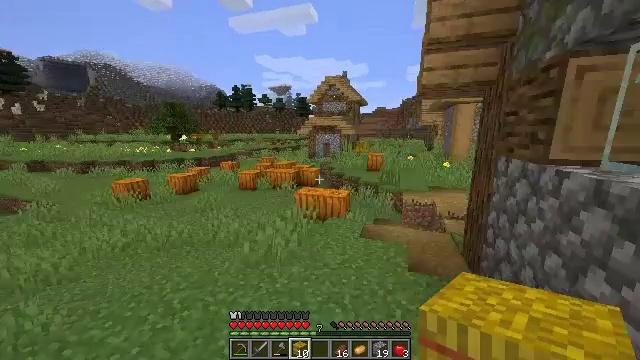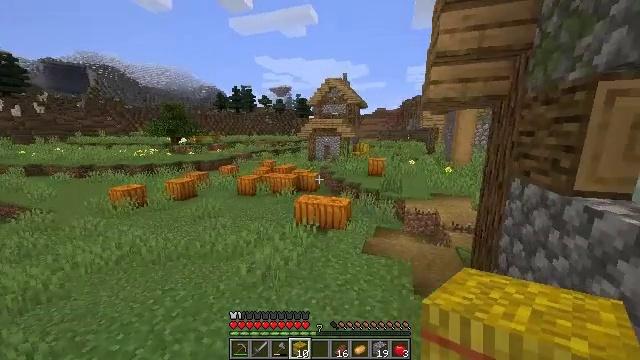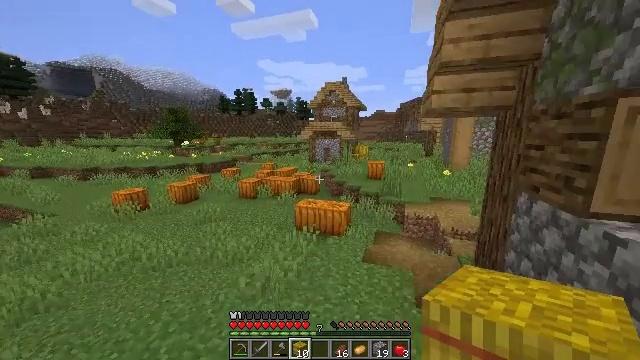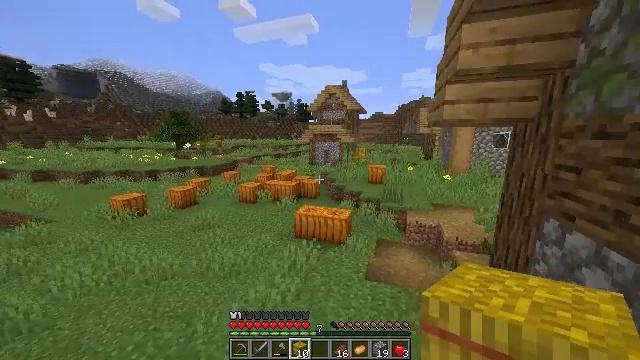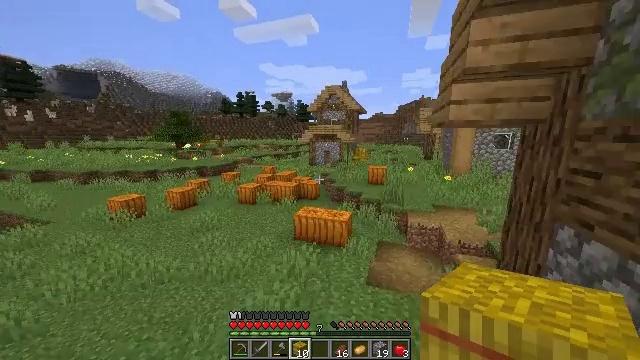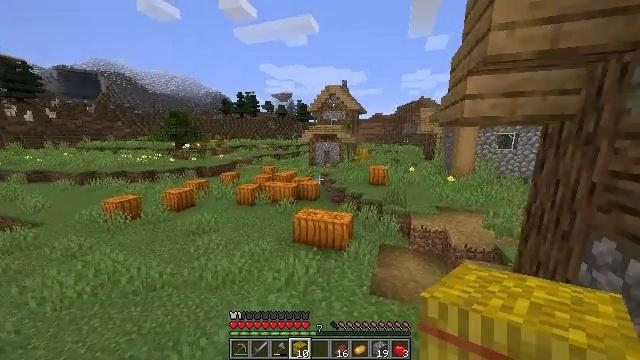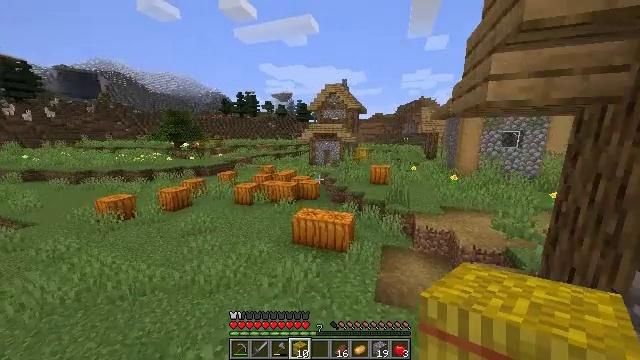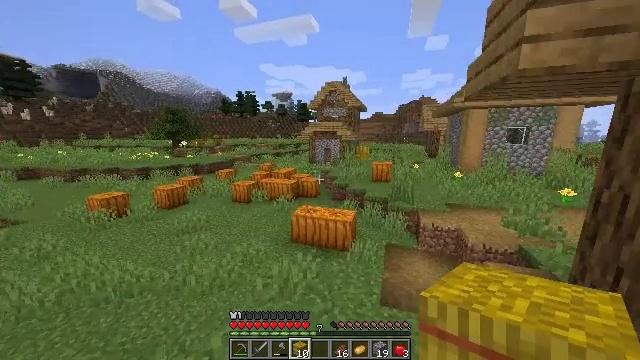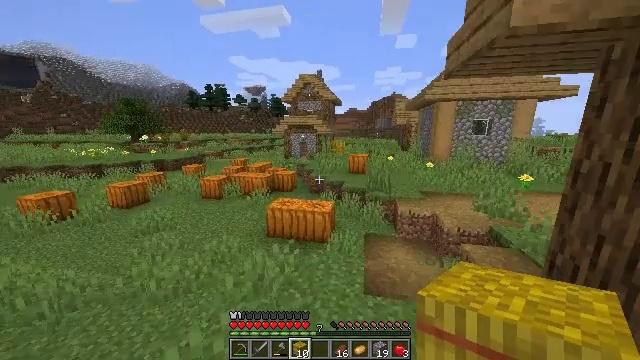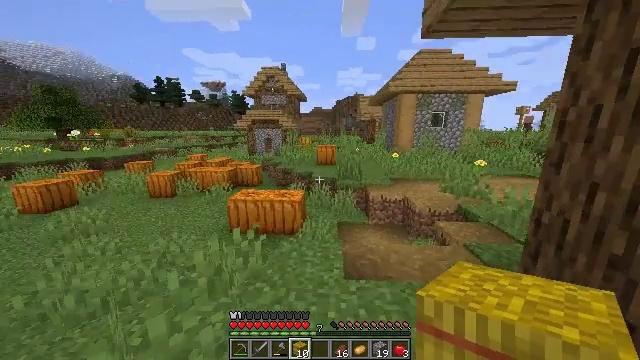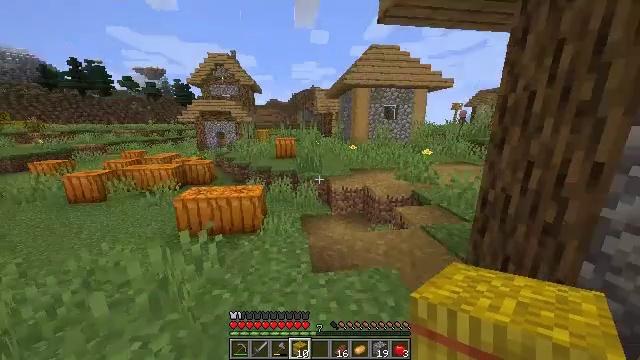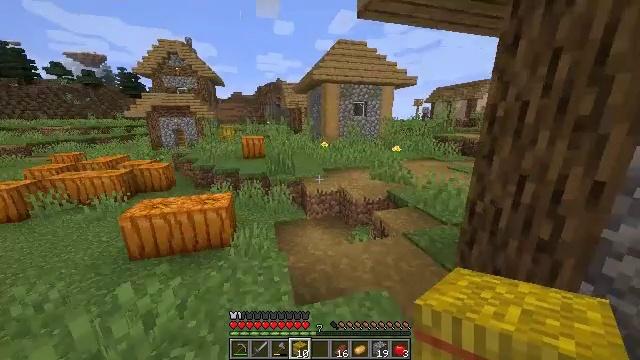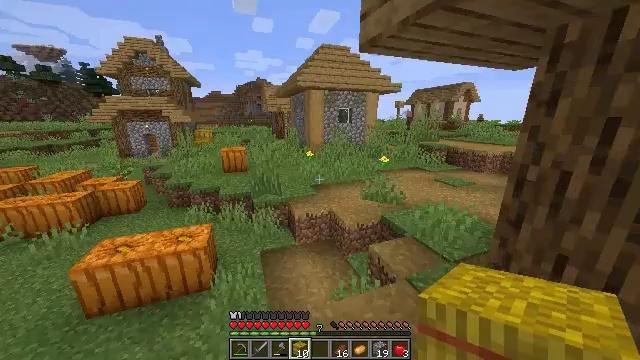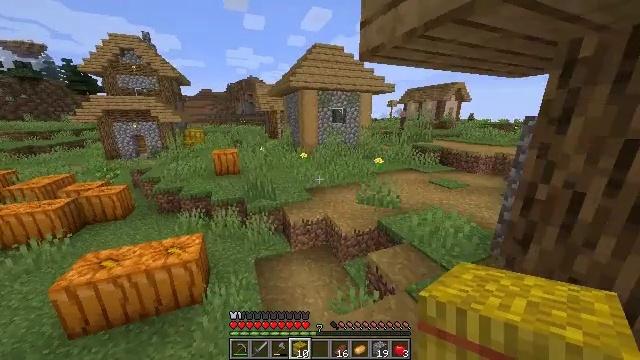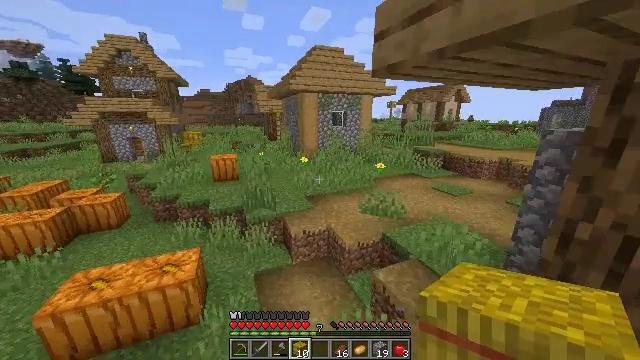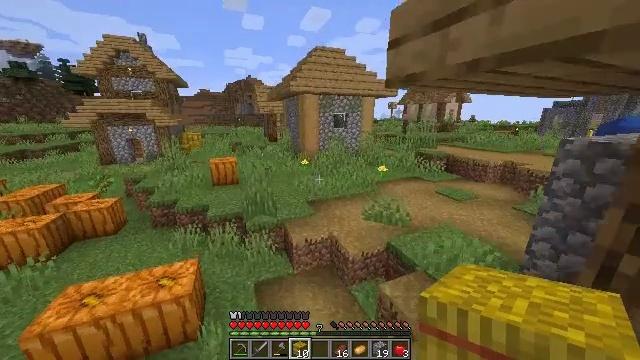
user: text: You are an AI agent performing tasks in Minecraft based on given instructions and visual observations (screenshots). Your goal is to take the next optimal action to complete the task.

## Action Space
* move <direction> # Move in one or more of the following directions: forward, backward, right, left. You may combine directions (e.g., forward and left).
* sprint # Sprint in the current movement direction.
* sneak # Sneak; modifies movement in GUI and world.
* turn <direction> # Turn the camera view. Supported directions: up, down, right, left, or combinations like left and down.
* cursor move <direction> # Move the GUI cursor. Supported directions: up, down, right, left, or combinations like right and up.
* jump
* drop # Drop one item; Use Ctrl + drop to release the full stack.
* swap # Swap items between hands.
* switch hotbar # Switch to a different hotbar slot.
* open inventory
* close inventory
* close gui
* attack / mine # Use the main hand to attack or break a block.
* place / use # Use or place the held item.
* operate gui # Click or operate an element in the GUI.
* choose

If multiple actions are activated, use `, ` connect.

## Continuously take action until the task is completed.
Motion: motion action
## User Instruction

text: Collect a hay block for crafting.
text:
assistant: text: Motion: move forward, sprint, jump
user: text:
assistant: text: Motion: move forward, sprint, jump
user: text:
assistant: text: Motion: move forward, sprint, jump
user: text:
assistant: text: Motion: move forward, sprint, jump
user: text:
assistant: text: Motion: move forward, sprint, jump
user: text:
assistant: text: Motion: move forward, sprint, jump
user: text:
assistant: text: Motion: move forward, sprint, jump
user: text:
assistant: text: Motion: move forward, sprint, turn right and down, jump
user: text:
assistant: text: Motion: move forward, sprint, turn right, jump
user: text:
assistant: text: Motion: move forward, sprint, turn right and down, jump
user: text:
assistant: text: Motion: move forward, sprint, turn right and down, jump
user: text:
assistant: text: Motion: move forward, sprint, turn right, jump
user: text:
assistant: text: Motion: move forward, sprint, turn right, jump
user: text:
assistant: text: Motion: move forward, sprint, jump
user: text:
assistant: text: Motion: move forward, sprint, jump
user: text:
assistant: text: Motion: move forward, sprint, jump
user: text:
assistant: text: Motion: move forward, sprint, jump
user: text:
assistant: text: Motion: move forward, sprint, turn left, jump
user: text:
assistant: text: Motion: move forward, sprint, turn left, jump
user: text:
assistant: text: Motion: move forward, sprint, turn left, jump
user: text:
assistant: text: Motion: move forward, sprint, jump
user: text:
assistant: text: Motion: move forward, sprint, jump
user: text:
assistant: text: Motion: move forward, sprint, jump
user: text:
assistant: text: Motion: move forward, sprint, jump
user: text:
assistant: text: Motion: move forward, sprint, jump
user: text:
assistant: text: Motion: move forward, sprint, jump
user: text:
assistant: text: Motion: move forward, sprint, jump
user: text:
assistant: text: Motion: move forward, sprint, jump
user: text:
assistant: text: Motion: move forward, sprint, jump
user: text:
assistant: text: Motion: move forward, sprint, jump